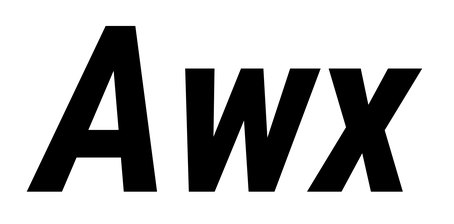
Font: Roboto-Italic_Condensed_Bold_Italic